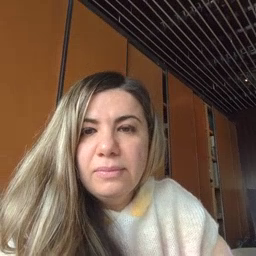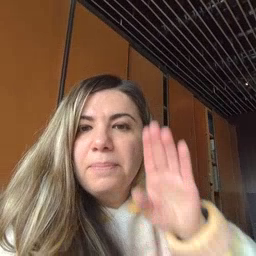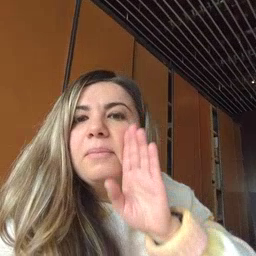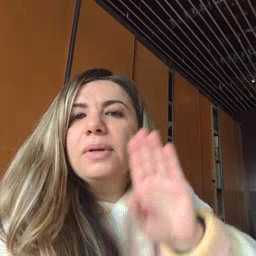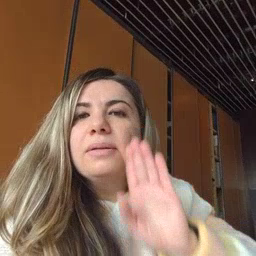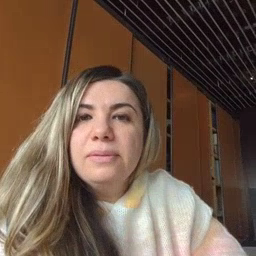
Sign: brown